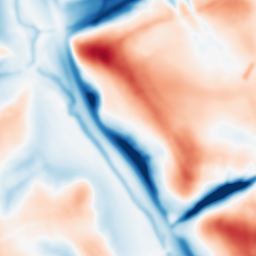
Category: multiscale
Decomposition family: dog
Decomposition parameters: sigma_low: 2
sigma_high: 20
Upsampling method: cubic_mitchell
Upsampling parameters: scale: 8
Upsampling scale: 8